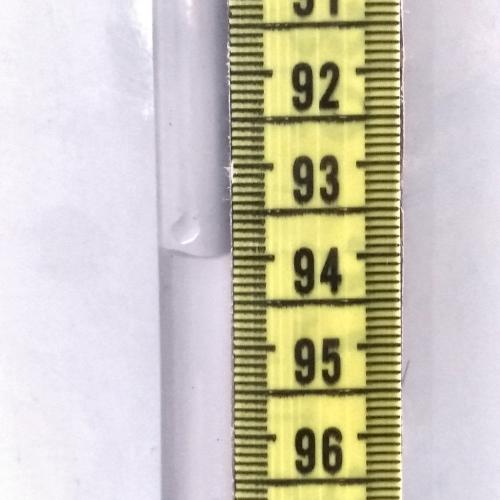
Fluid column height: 94.0 cm